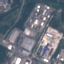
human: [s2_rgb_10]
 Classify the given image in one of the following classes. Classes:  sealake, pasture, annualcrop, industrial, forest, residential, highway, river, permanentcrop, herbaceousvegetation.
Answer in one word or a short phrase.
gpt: Industrial